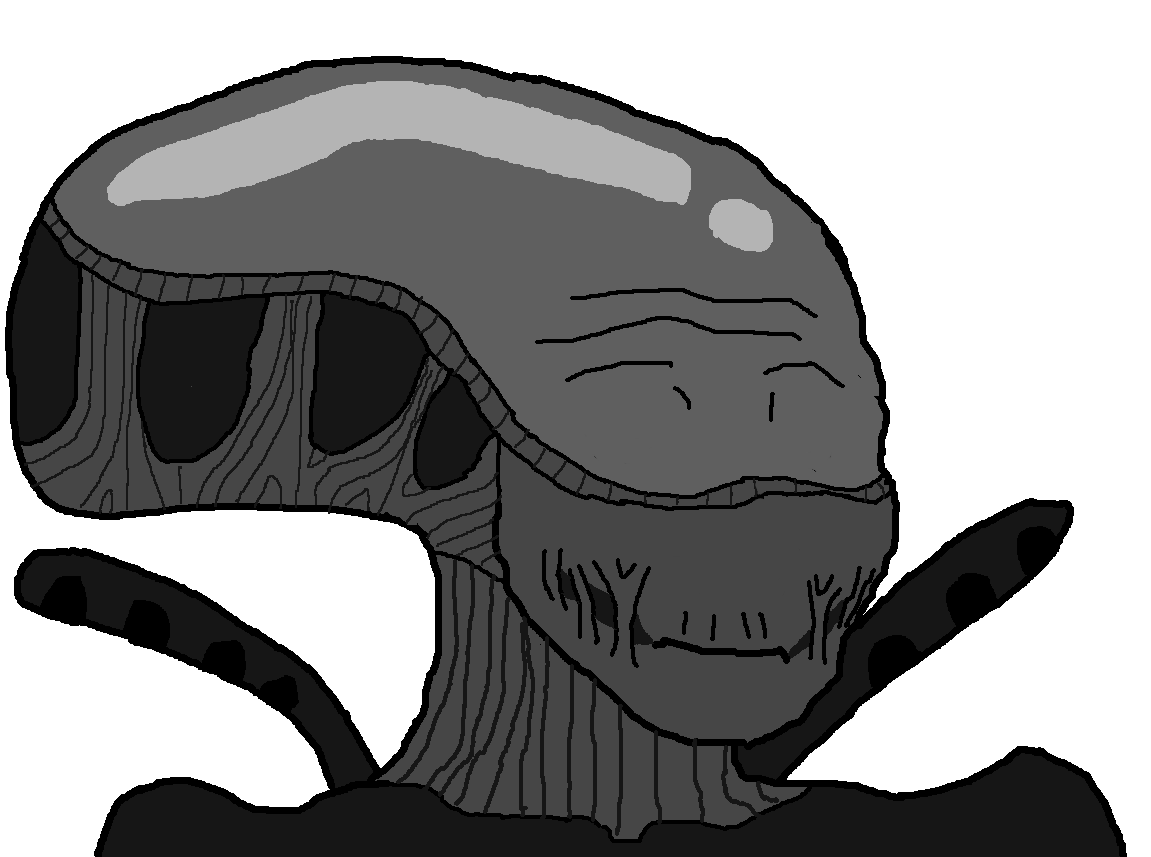
Label: 5_Alien